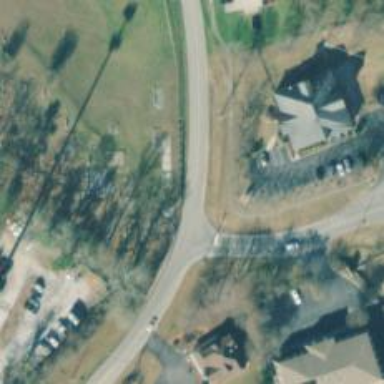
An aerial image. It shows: Tertiary road.